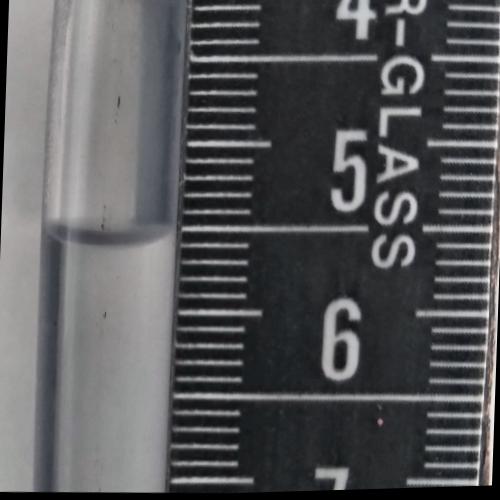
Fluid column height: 5.6 cm